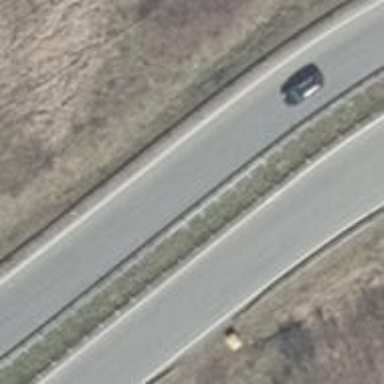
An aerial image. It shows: Asphalt motorway link.